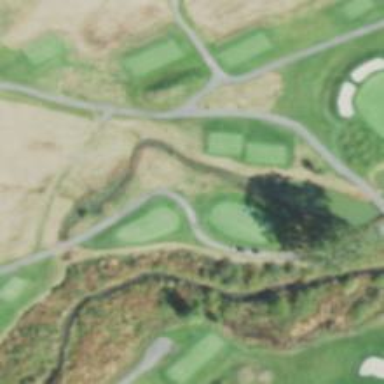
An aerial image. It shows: Golf cartpath that is also road path.